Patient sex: M
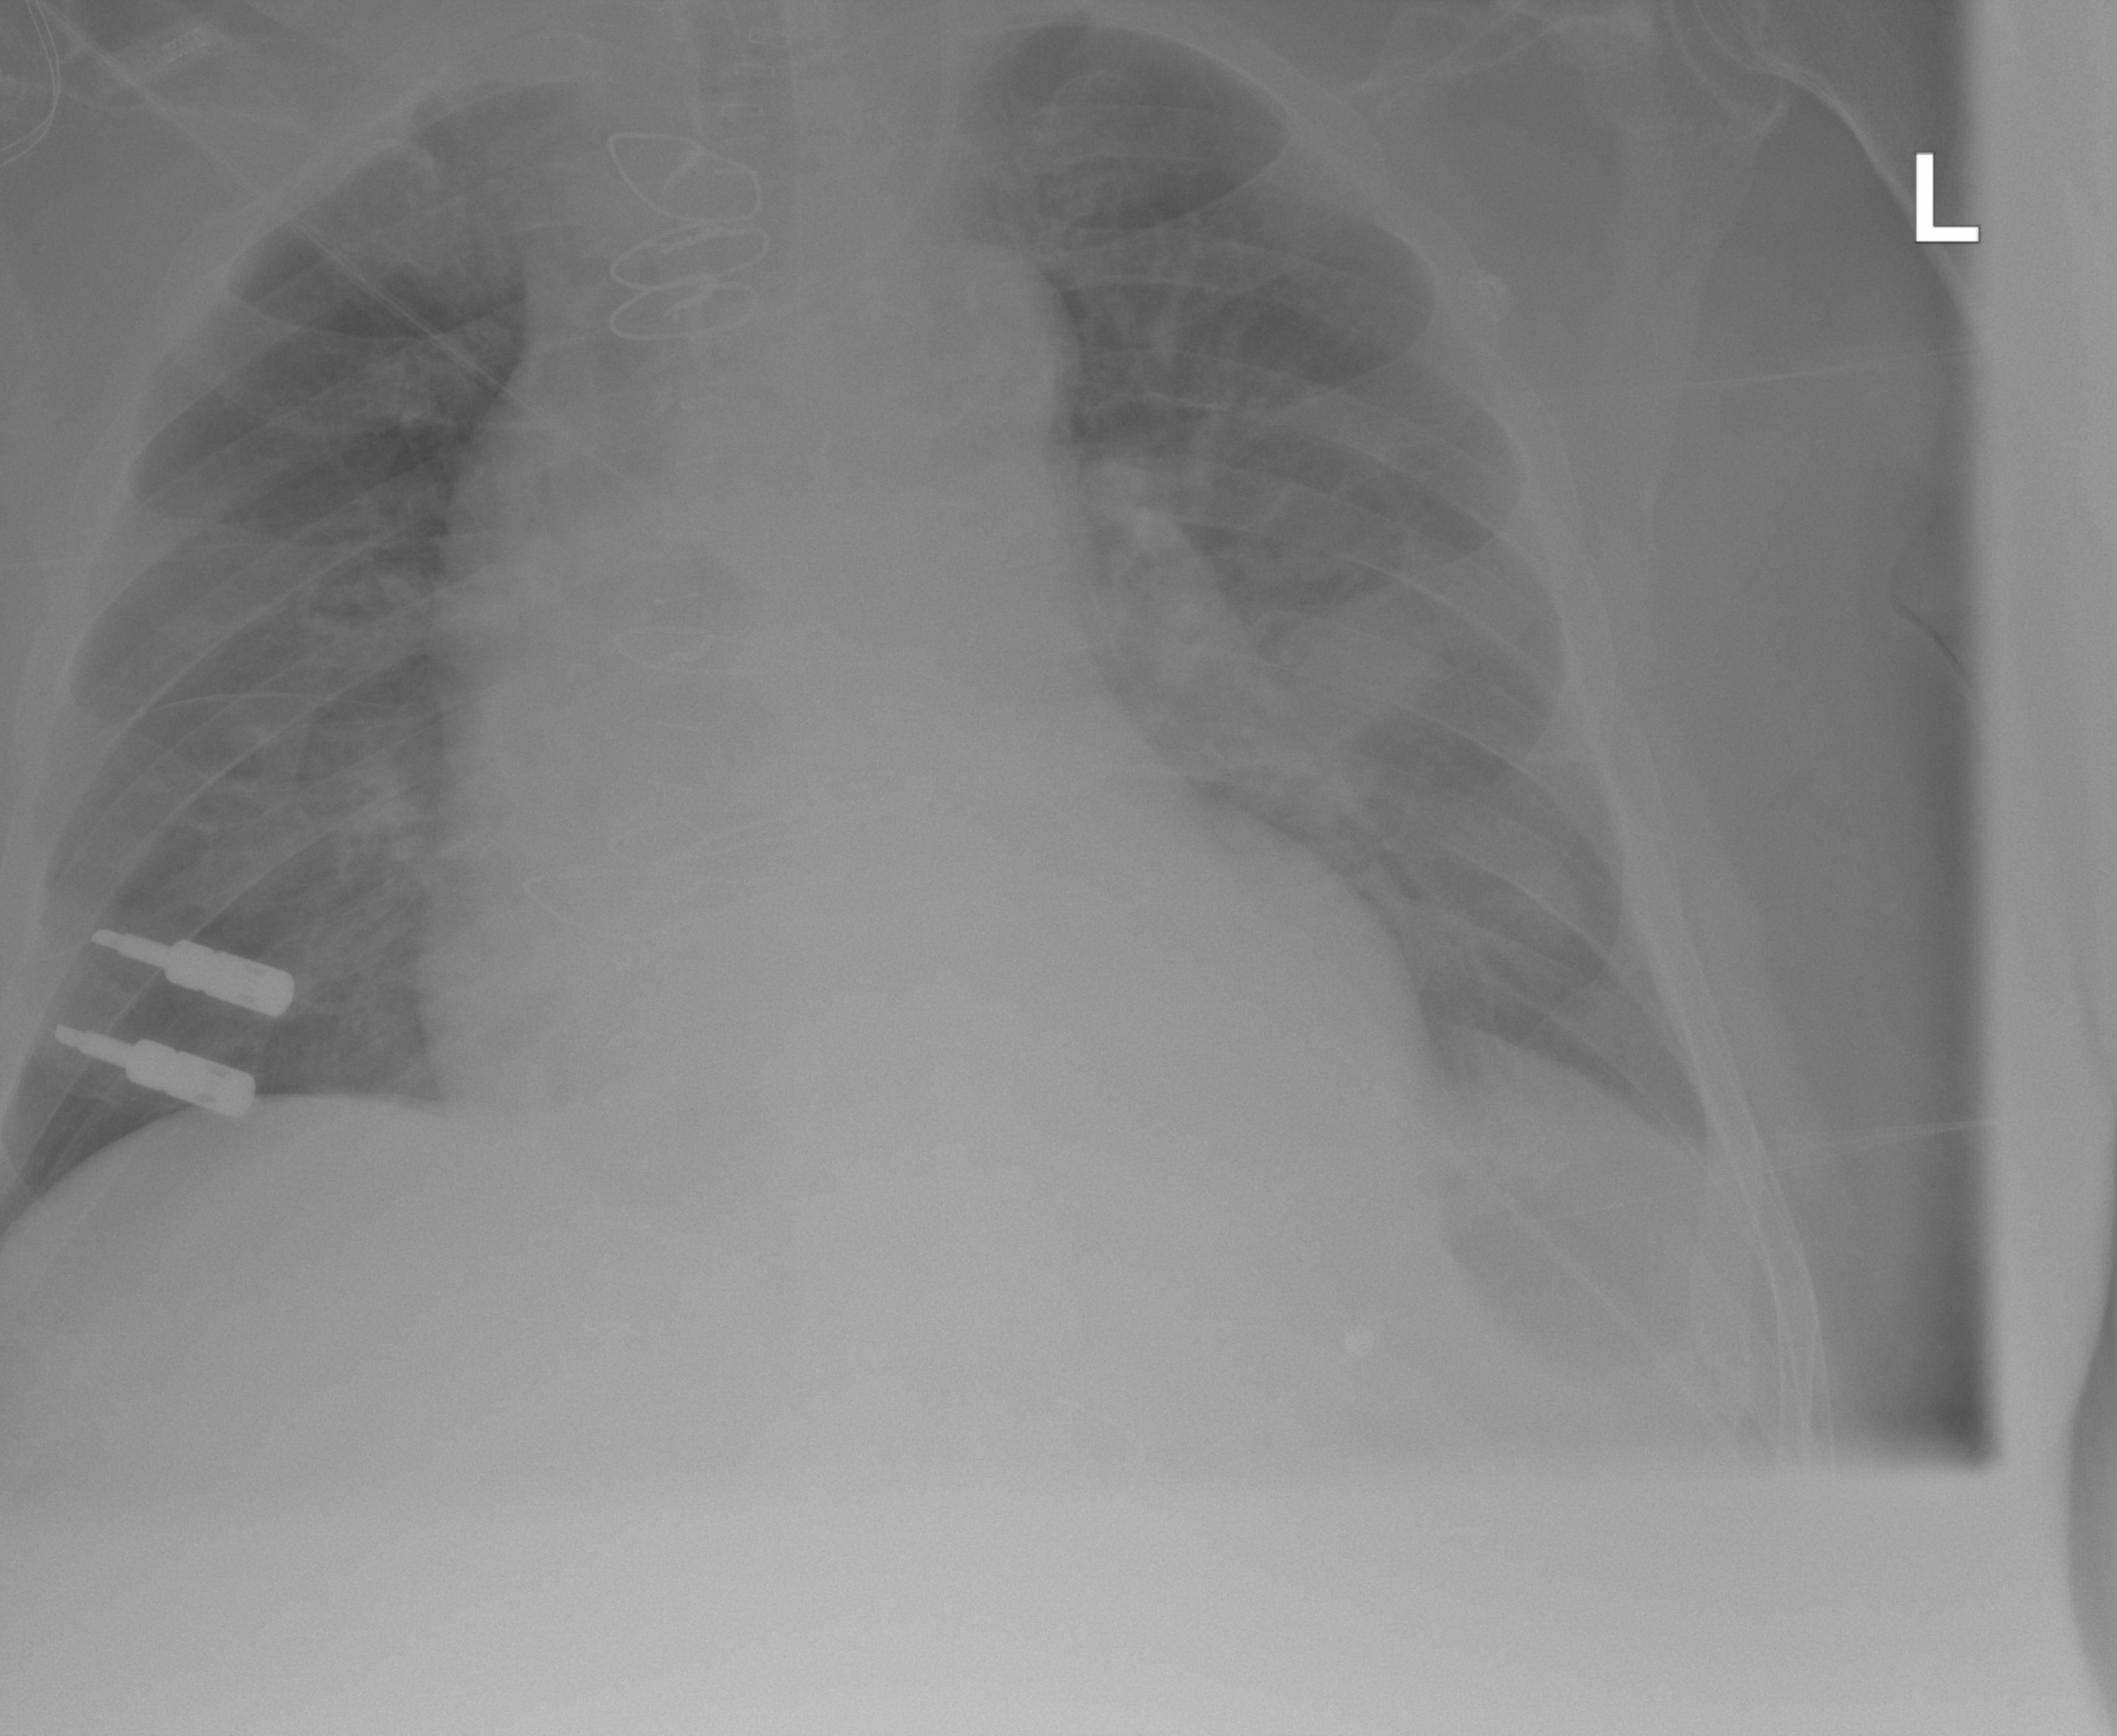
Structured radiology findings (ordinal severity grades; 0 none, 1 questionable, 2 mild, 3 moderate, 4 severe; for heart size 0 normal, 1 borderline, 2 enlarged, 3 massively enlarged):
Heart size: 2
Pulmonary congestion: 0
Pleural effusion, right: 0
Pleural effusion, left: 1
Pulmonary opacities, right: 0
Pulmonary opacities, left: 2
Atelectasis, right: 2
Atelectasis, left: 2